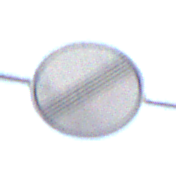
Verkehrszeichen: EndeSaemtlicherBegrenzungen
Umgebung: Outdoor, Nature
Tageszeit: Midday
Wetter: PartlyCloudy
Licht: Natural
Jahreszeit: NotSpecified
Kontrast: HighContrast